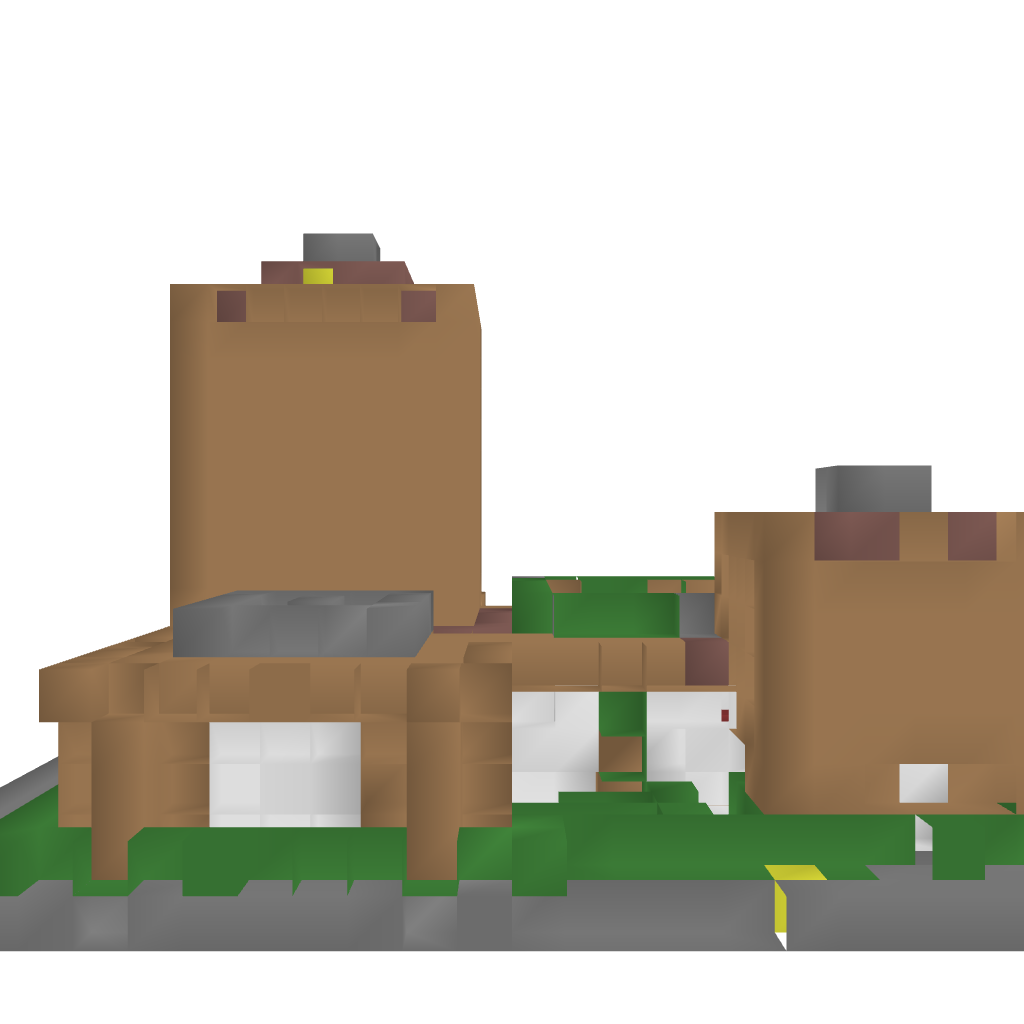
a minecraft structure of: Futurist-Wood-House good quality